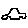
Label: car